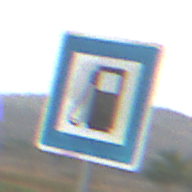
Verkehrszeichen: Tankstelle
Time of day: Midday
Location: Outdoor (Nature)
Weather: PartlyCloudy
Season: NotSpecified
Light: Natural